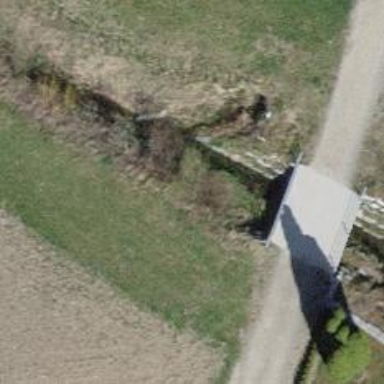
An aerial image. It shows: Culvert tunnel under ditch.